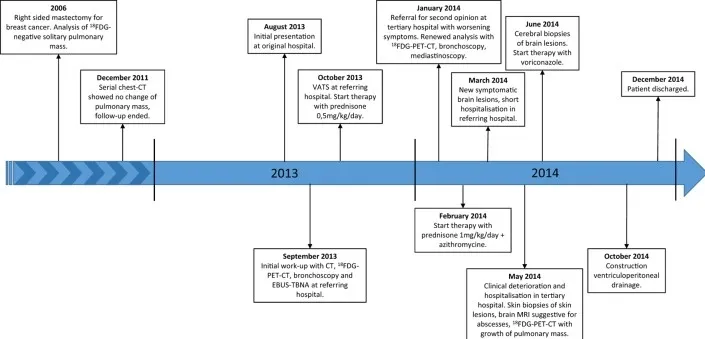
Timeline. Abbreviations: 18FDG, 18-fluordeoxyglucose; CT, computed tomography; VATS, video assisted thoracic surgery; 18FDG-PET-CT, 18-fluordeoxyglucose positron emission tomography-computed tomography; EBUS-TBNA, endobronchial ultrasound with transbronchial needle aspiration; MRI, magnetic resonance imaging.
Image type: chart (chart)